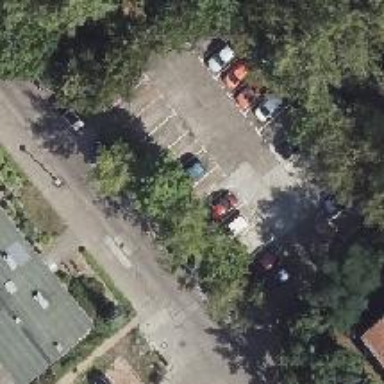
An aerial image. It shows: Parking area with concrete-plated surface.